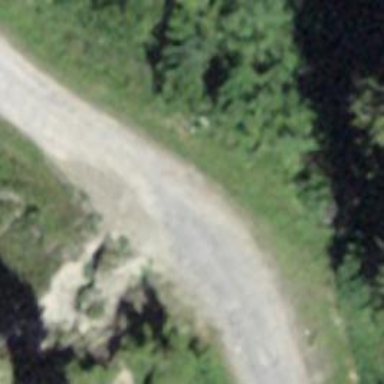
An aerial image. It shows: Well-maintained track road with grade 1 tracktype.